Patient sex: M
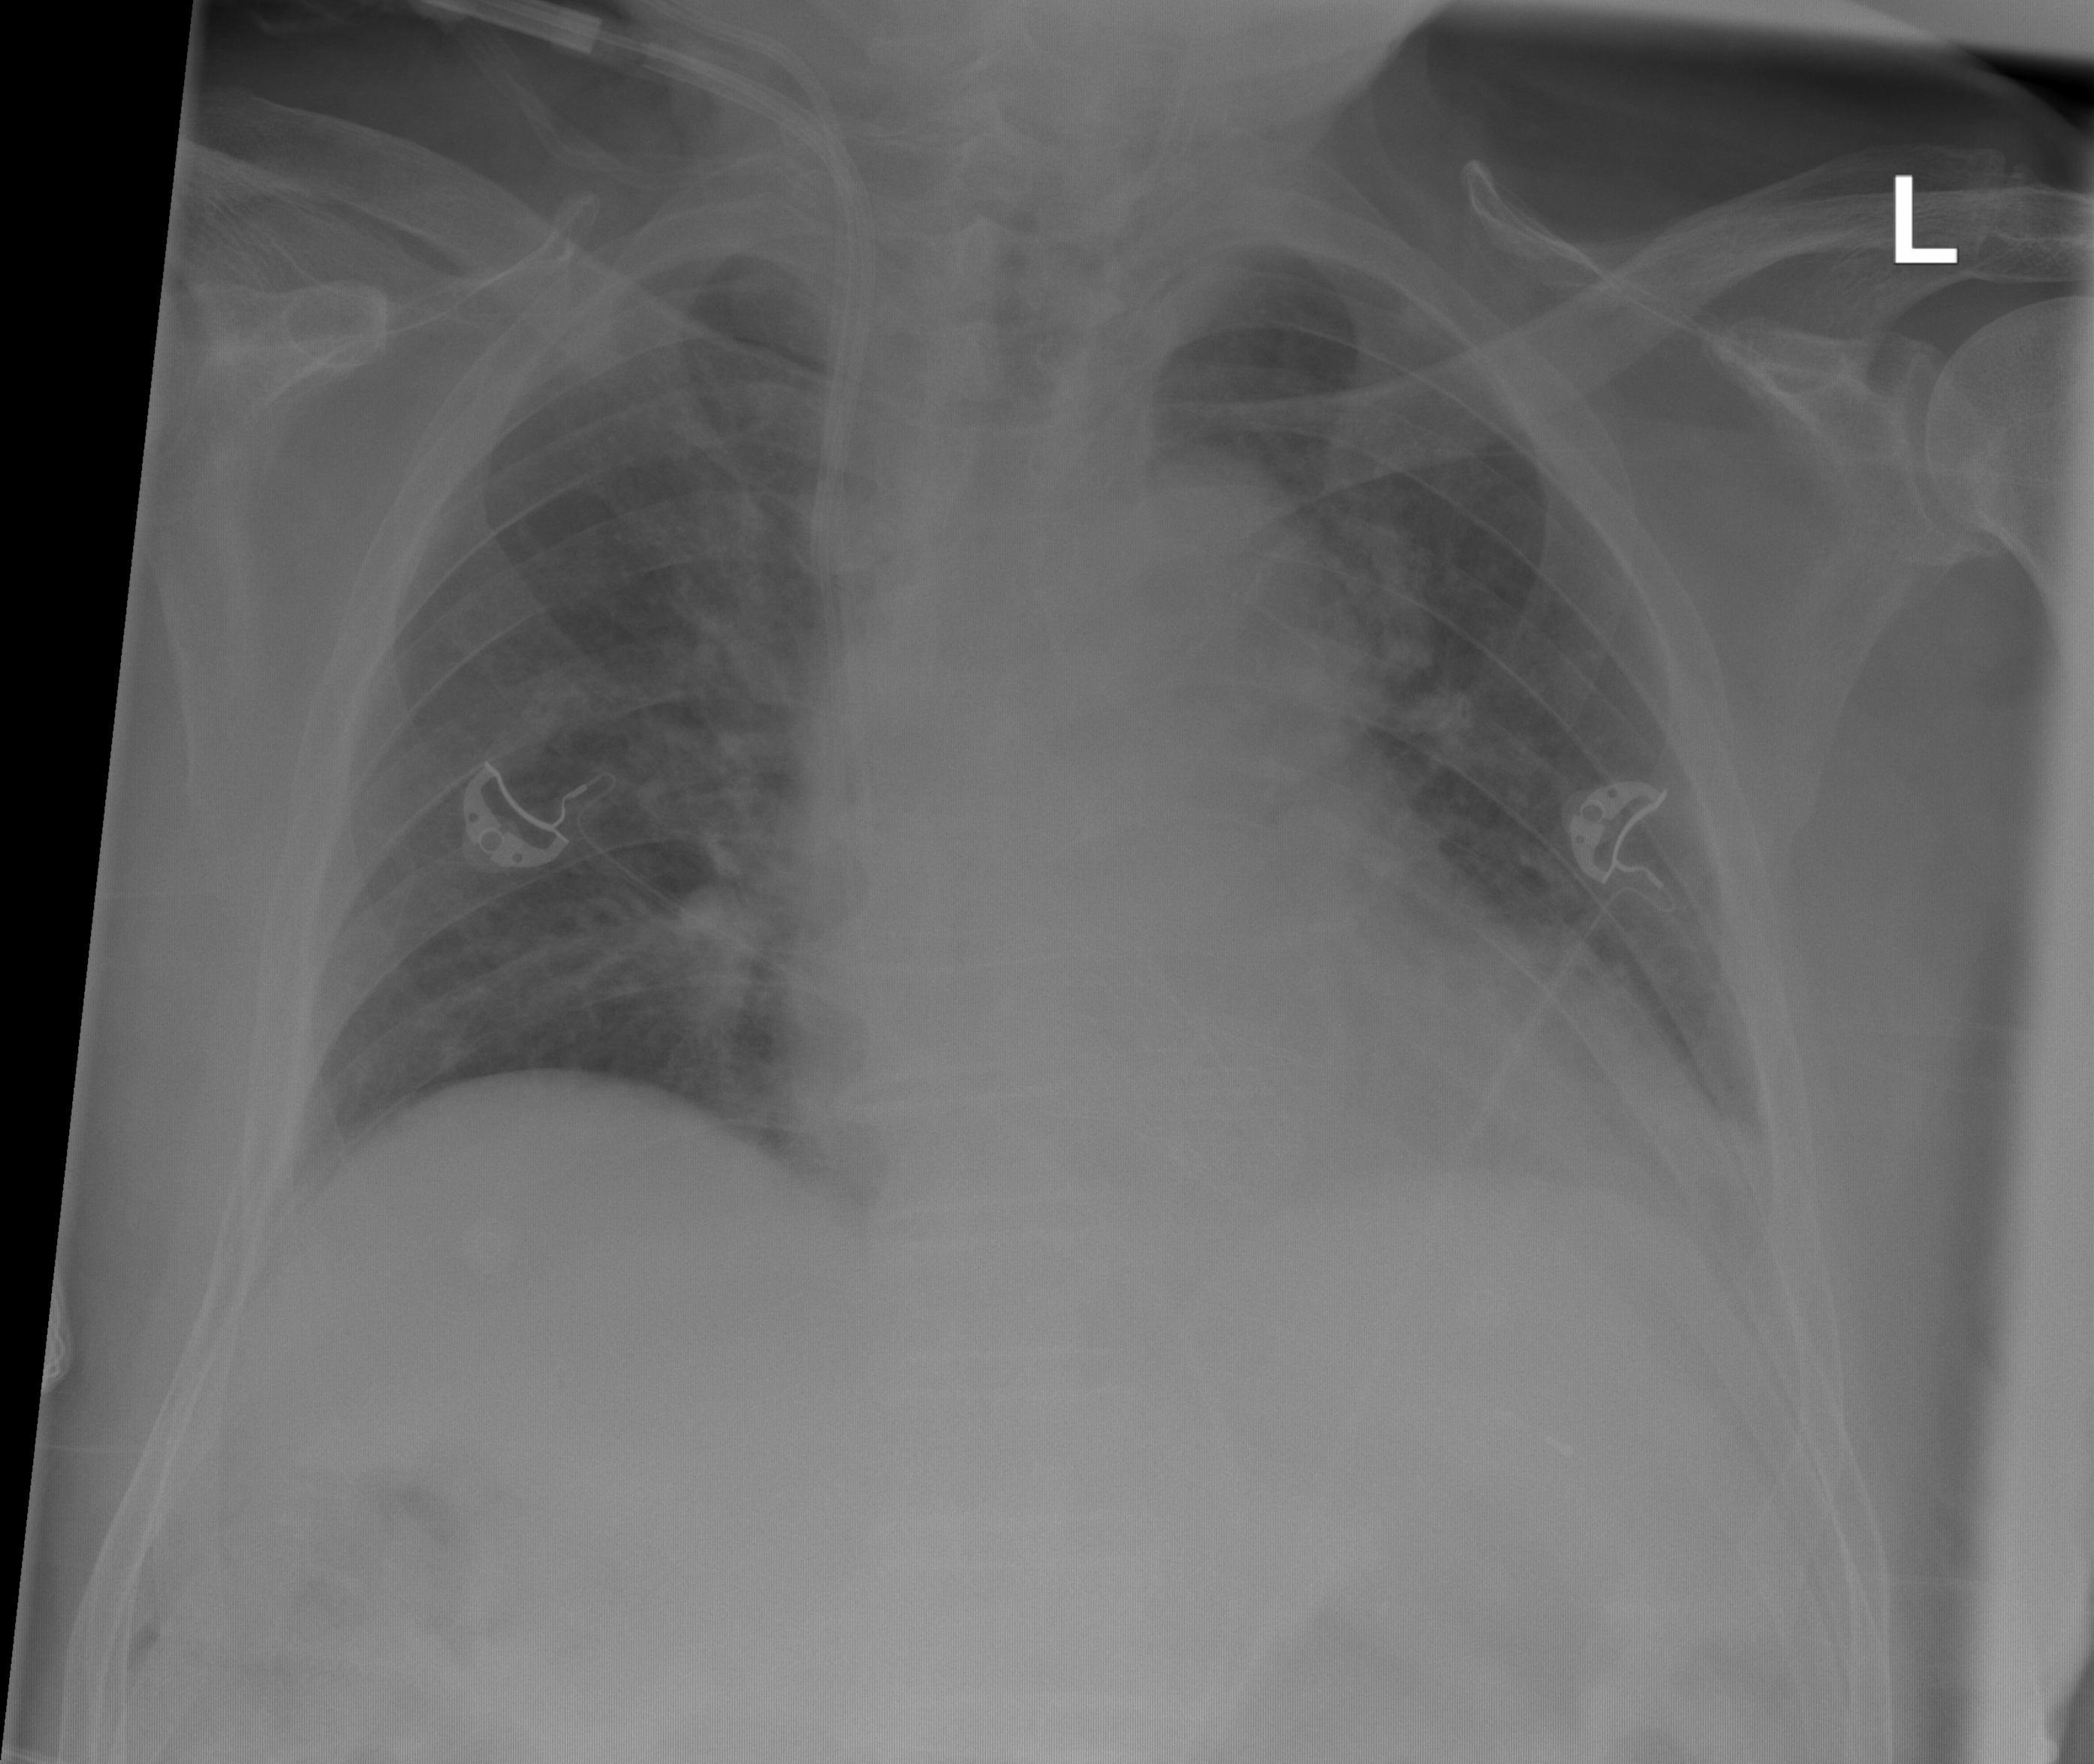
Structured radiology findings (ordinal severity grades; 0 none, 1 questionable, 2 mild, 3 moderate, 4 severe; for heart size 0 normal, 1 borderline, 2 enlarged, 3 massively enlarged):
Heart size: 2
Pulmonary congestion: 2
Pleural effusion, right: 0
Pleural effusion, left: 2
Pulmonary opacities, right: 1
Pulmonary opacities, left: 1
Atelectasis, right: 0
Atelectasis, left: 2